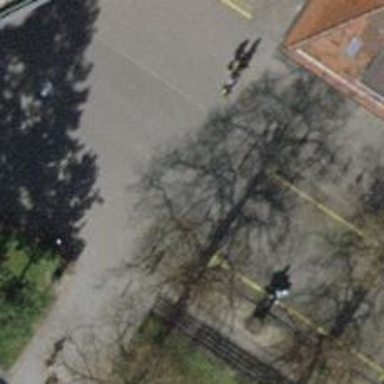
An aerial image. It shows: Bollard barrier.